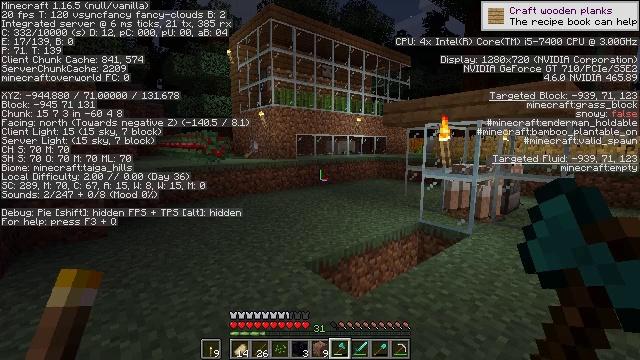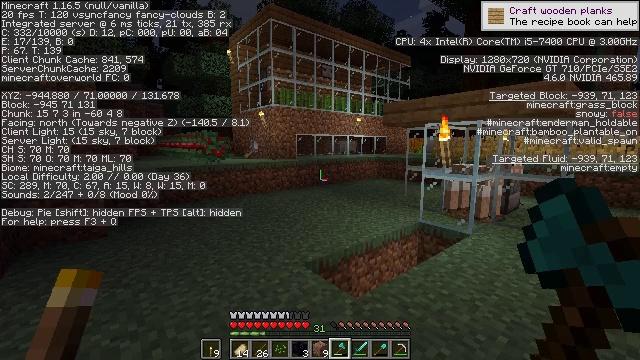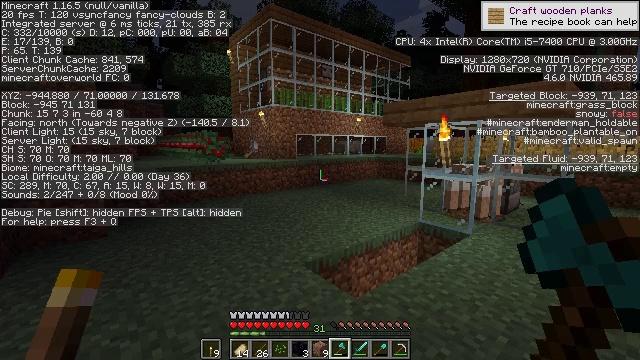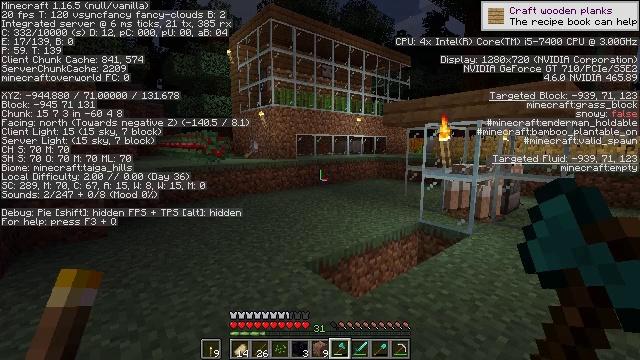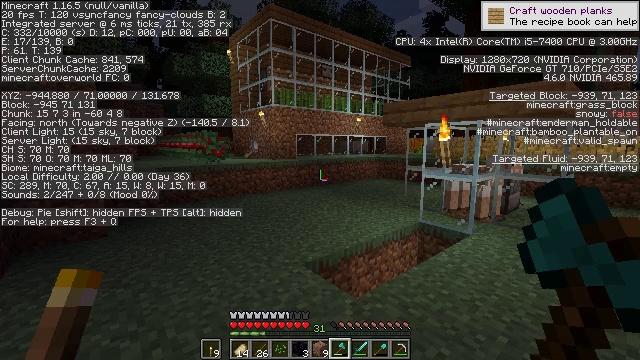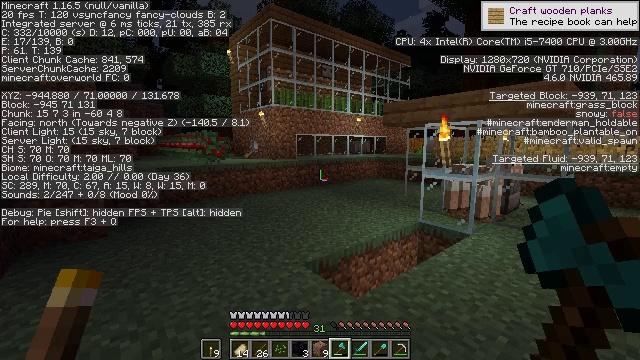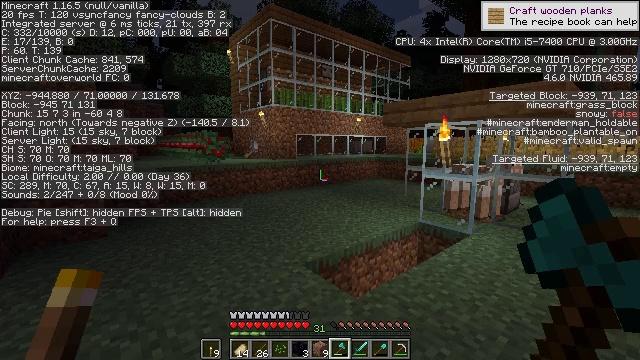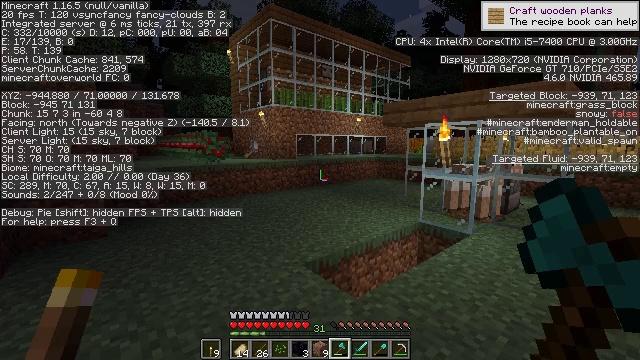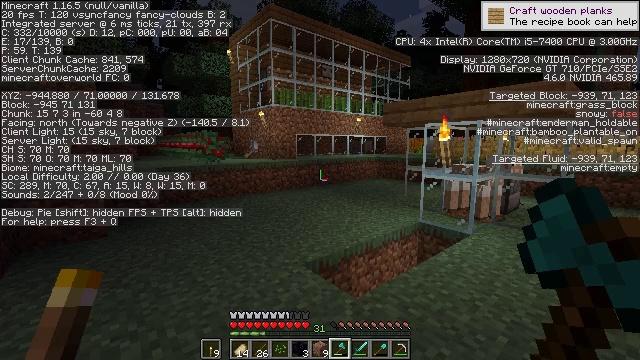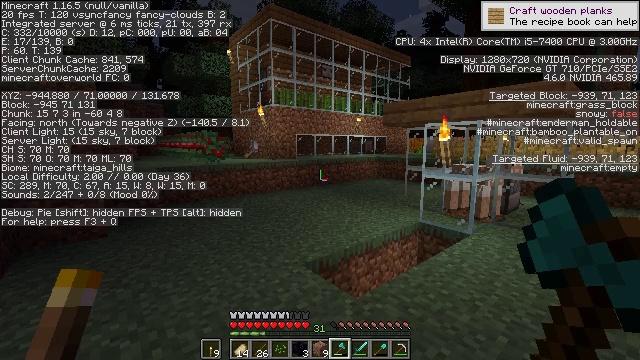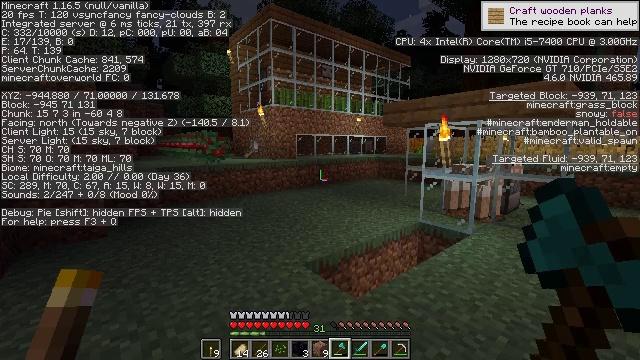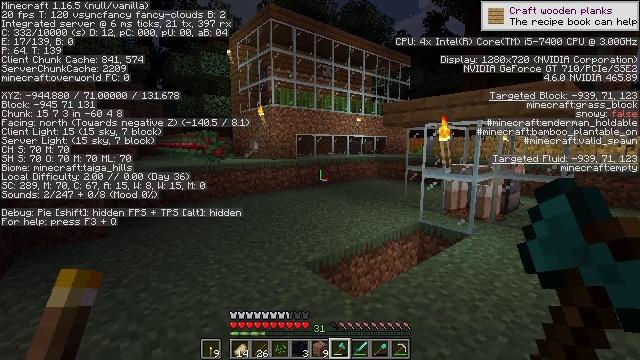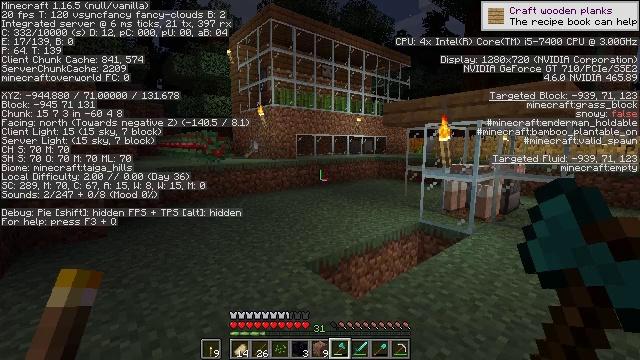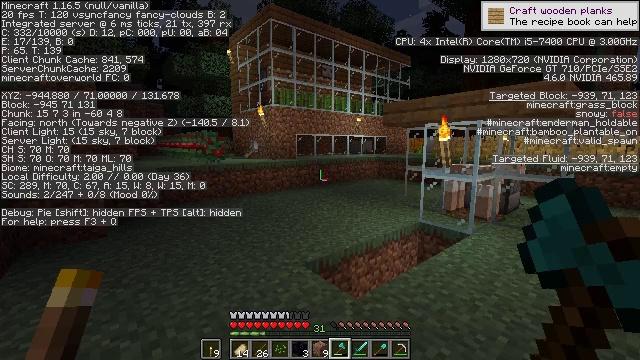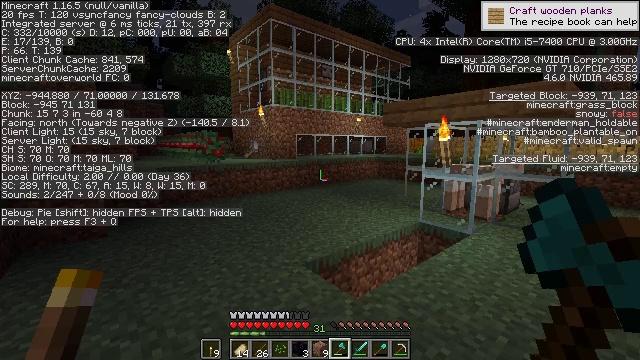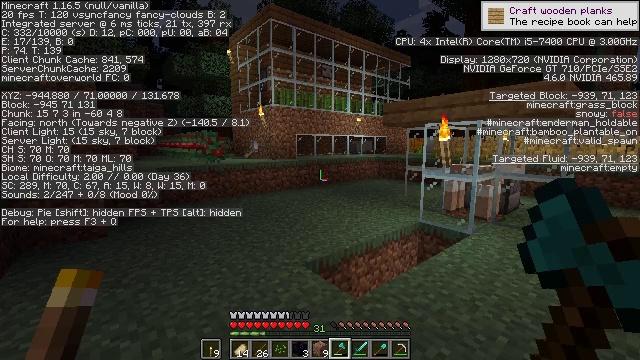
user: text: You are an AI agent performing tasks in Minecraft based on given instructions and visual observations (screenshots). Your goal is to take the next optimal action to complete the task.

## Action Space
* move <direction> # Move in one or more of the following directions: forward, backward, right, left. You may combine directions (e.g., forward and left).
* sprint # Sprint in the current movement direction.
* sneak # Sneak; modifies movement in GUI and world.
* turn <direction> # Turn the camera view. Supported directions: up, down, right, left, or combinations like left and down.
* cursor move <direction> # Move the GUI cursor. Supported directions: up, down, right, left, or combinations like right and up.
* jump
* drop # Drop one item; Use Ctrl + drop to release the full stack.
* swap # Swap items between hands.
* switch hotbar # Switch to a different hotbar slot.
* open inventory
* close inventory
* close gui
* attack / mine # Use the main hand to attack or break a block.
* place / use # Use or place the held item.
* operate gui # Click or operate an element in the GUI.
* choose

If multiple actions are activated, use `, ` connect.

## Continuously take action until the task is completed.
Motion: motion action
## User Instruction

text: Combine iron ingots and a stick on the crafting table to make a rail.
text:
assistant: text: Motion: no_op
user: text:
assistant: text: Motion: no_op
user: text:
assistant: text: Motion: no_op
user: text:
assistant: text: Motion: no_op
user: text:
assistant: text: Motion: no_op
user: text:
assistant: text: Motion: no_op
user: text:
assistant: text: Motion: no_op
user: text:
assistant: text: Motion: no_op
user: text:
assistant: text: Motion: no_op
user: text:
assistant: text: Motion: no_op
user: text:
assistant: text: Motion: no_op
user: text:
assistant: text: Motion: no_op
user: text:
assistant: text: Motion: no_op
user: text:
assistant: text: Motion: no_op
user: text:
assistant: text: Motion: no_op
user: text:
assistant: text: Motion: no_op
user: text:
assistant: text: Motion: no_op
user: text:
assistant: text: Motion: no_op
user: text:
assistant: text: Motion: no_op
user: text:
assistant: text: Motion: no_op
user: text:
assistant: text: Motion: no_op
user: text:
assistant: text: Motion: no_op
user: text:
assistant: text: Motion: no_op
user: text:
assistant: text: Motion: no_op
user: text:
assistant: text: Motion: no_op
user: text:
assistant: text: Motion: no_op
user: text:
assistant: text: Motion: no_op
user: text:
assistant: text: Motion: no_op
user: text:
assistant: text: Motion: no_op
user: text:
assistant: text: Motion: no_op